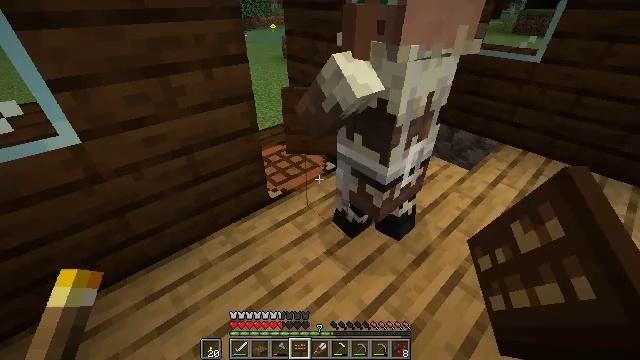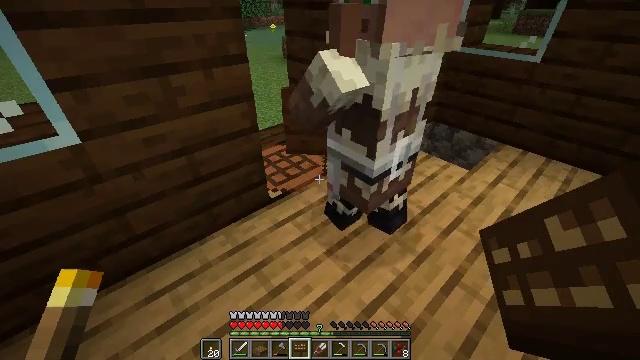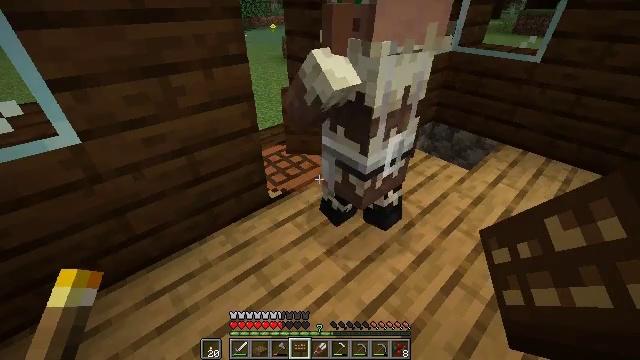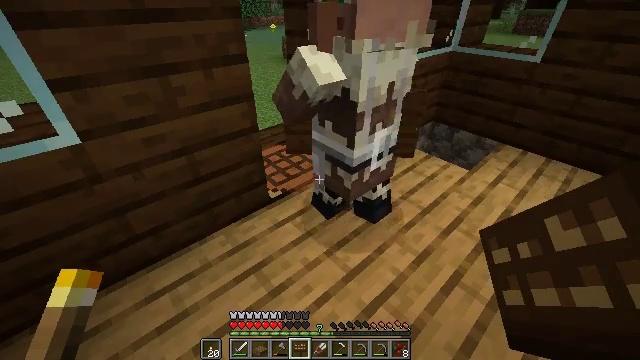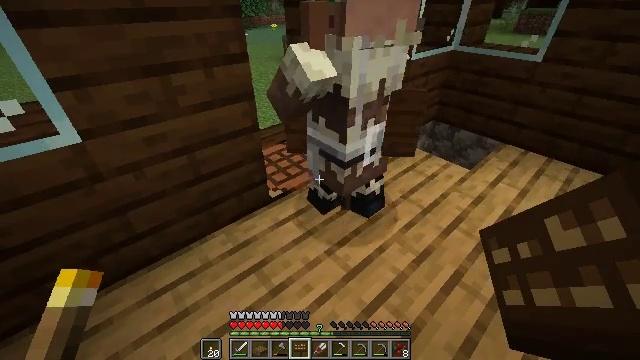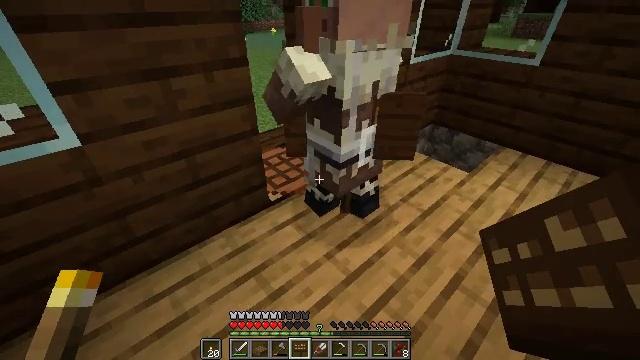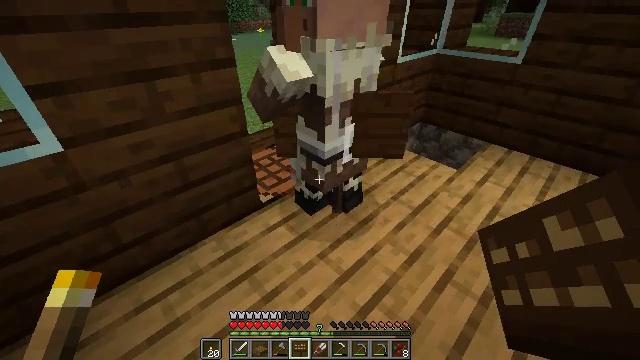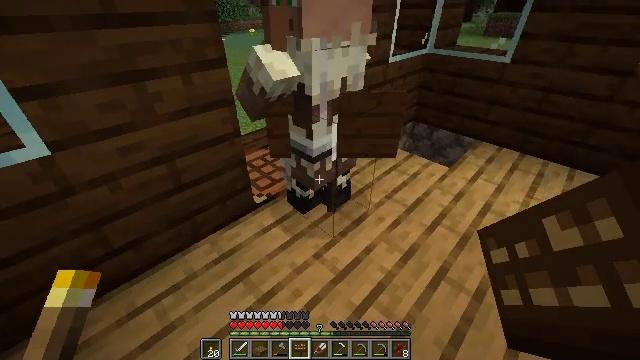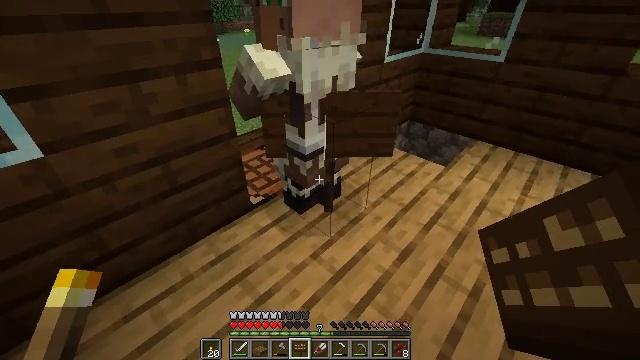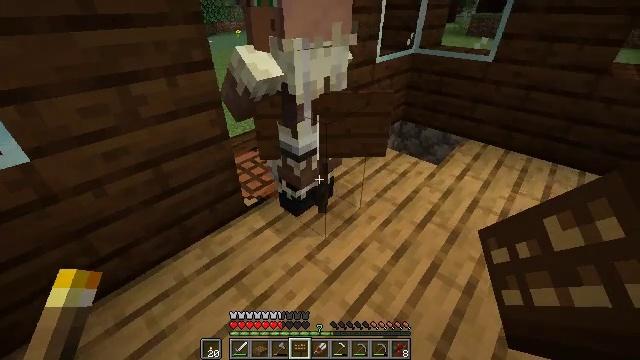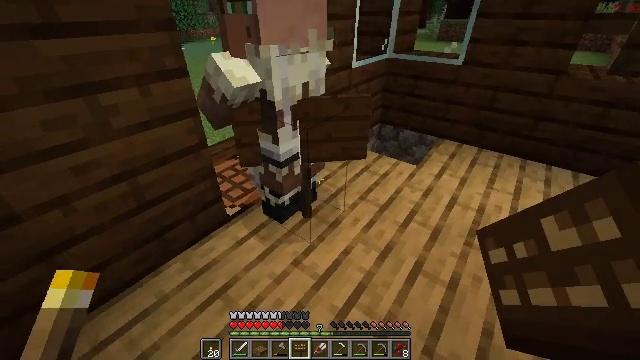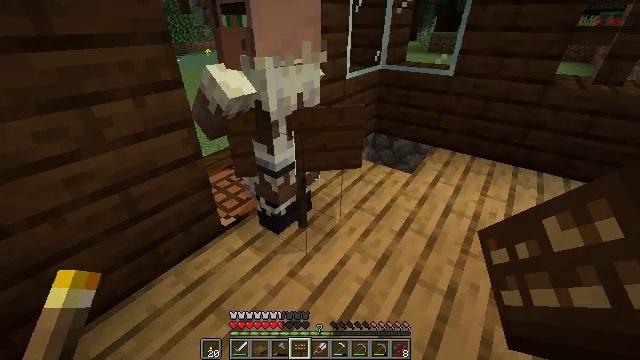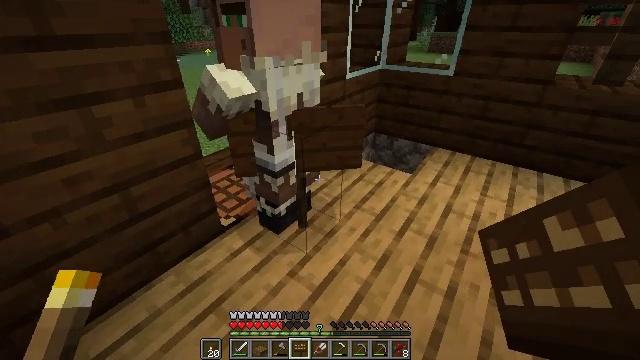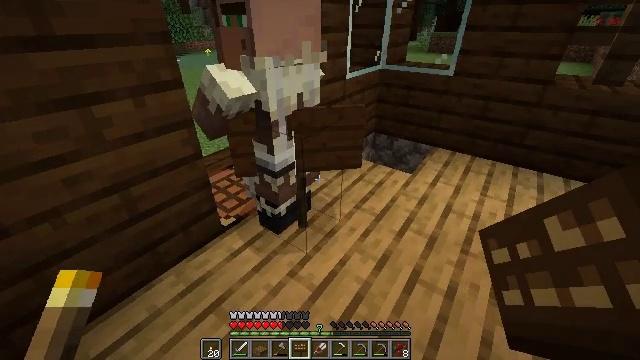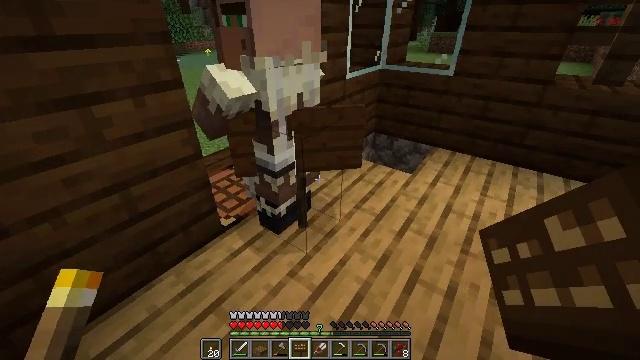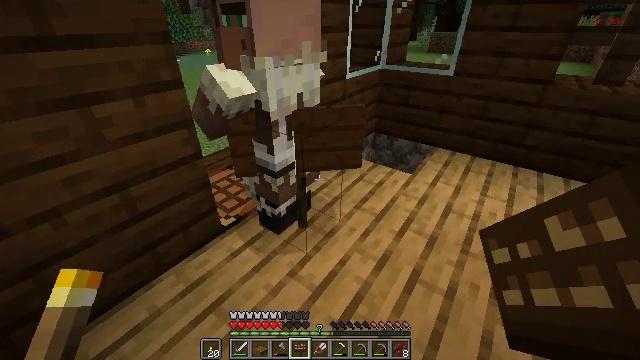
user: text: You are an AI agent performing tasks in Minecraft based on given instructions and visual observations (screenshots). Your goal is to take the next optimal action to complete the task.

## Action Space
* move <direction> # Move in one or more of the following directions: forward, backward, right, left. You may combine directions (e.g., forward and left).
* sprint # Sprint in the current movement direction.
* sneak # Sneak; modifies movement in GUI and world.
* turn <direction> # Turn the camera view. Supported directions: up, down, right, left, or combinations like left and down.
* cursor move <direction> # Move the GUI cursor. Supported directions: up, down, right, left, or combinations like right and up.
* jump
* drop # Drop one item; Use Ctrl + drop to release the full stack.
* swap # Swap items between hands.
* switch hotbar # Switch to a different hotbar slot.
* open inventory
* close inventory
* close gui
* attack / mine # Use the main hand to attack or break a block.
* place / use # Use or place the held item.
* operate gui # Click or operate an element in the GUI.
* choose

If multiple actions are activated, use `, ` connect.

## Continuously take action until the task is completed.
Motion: motion action
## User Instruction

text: Remove the dark oak sign from its place.
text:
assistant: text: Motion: no_op
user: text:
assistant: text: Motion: no_op
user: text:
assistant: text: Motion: no_op
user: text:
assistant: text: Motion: no_op
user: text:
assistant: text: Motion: no_op
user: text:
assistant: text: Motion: turn right
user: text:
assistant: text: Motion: turn right
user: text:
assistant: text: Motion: no_op
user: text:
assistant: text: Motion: turn right
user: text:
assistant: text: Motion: turn right and up
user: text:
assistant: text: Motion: turn right and up
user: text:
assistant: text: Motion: no_op
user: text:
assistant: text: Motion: no_op
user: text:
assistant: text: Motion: no_op
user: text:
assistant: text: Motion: no_op
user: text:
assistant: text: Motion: move forward
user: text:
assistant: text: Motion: move forward
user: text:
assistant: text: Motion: move forward and move right
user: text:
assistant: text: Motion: move forward and move right
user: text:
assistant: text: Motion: move right
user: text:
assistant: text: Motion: turn down
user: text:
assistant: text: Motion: no_op
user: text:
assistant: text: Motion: turn down
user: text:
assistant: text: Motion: attack / mine
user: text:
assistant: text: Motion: turn left, attack / mine
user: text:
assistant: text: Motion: turn left, attack / mine
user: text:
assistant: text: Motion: attack / mine
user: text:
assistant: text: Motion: turn left, attack / mine
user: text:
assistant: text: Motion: attack / mine
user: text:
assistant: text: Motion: attack / mine